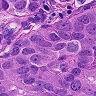
Metastatic tissue present: yes